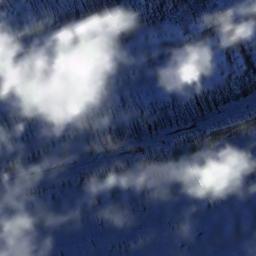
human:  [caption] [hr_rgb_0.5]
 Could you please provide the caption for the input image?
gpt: White clouds on blue sea .

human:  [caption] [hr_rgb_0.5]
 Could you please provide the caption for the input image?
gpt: The white cloud is above blue sea .

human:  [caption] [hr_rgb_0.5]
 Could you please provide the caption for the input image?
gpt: The cumulus clouds are located above the surface of the sea while some ups and downs are on the ocean floor .

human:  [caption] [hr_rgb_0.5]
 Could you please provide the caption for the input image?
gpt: A thin cloud of thin clouds floated in the air .

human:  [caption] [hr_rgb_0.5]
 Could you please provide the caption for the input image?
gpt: A few pieces of thick white clouds over a blue sea .